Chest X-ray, AP view. Patient: 34 years old, sex F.
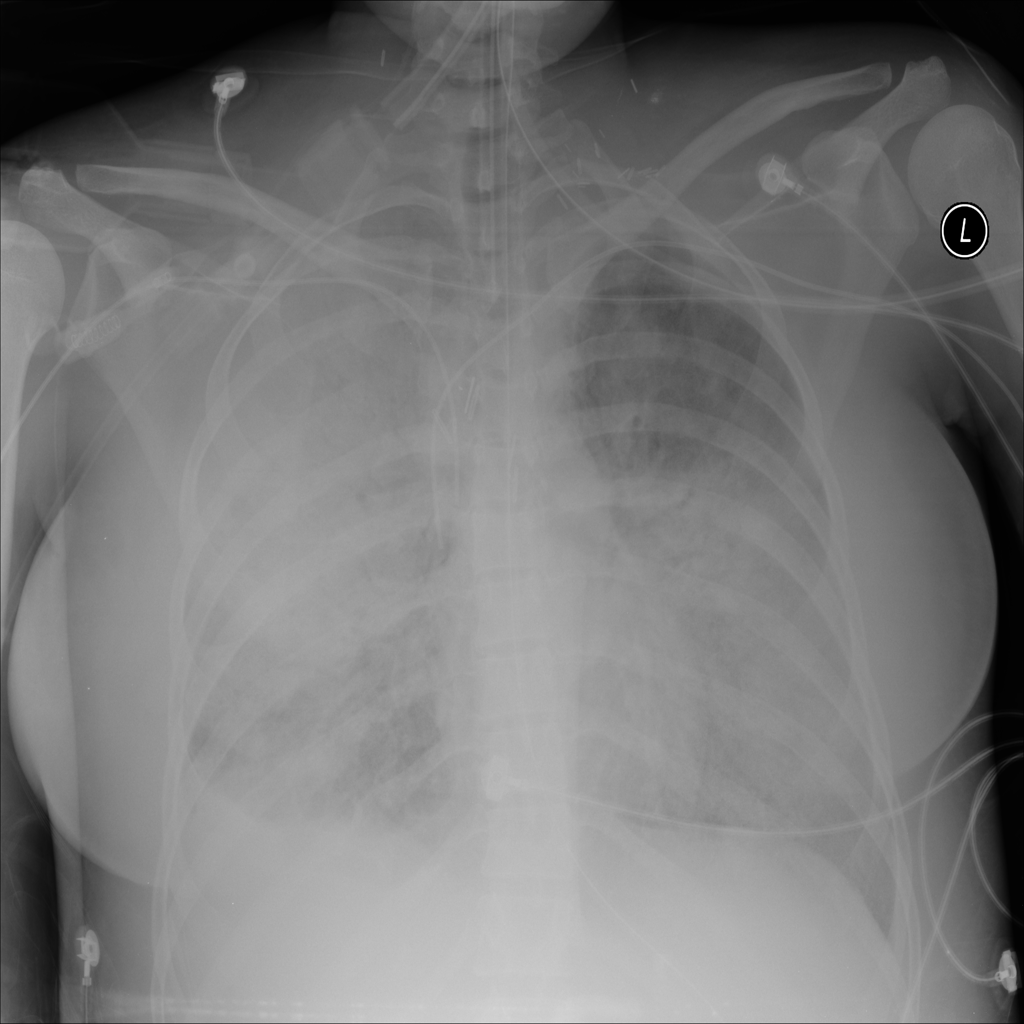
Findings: Consolidation